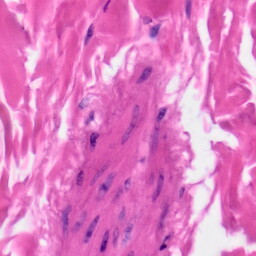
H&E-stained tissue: Skin